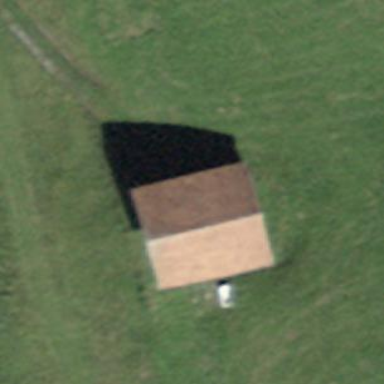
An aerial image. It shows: Rural barn.